Question: Count the number of objects in the diagram.
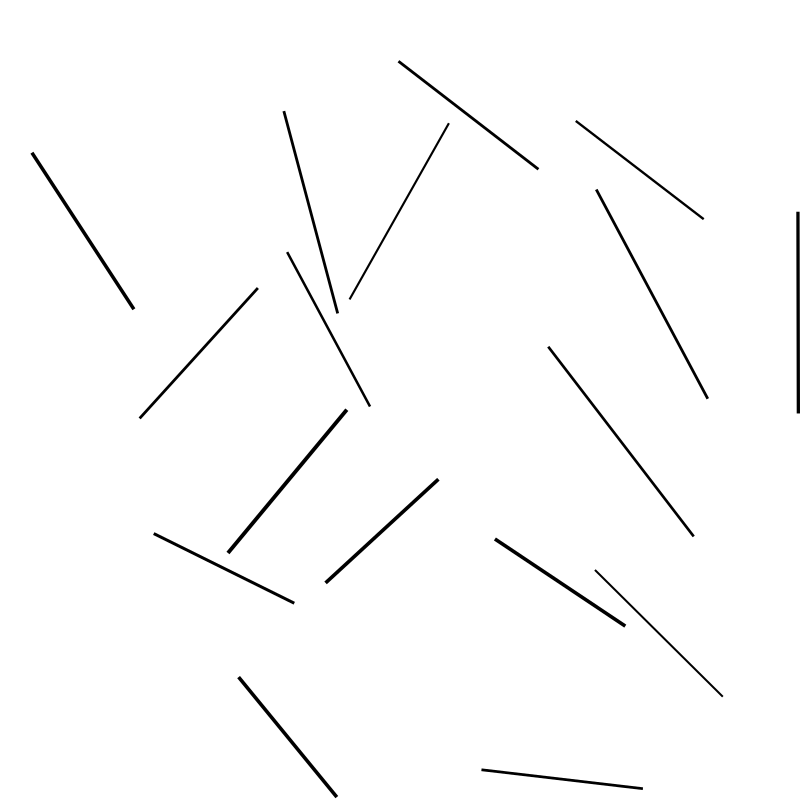
Answer: 17